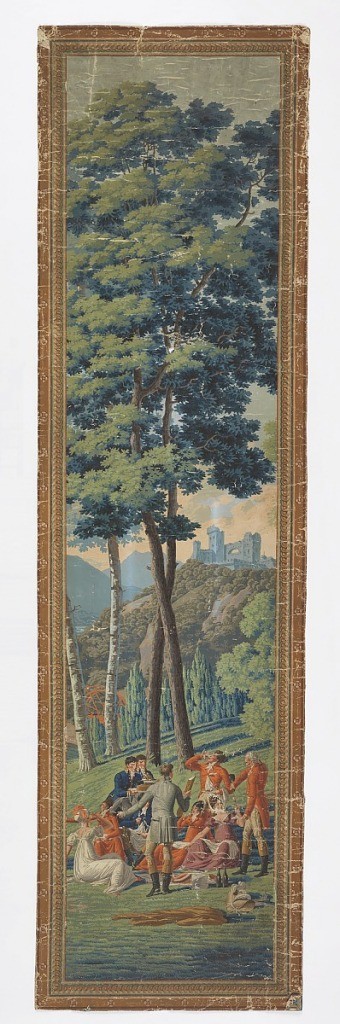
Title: Chasse de Campaigne
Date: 1812
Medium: Block-printed on handmade paper
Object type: Scenic - panel
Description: Picnic-like scene: men in uniforms of different colors, with women in classical garb, drinking wine, ruins of castle in background.